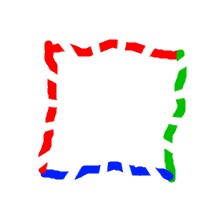
Shape: square